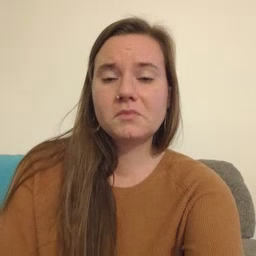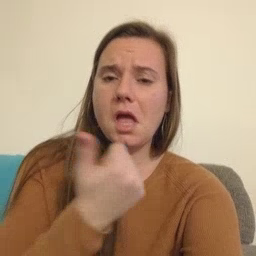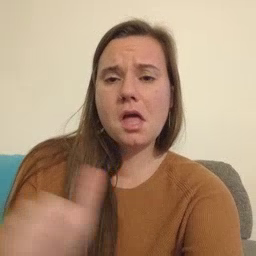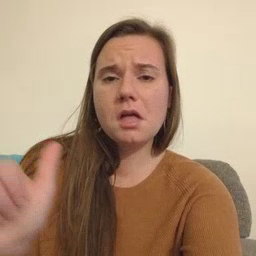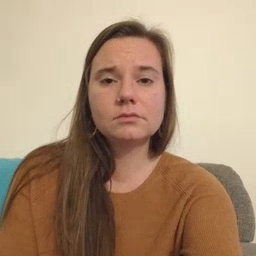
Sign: any